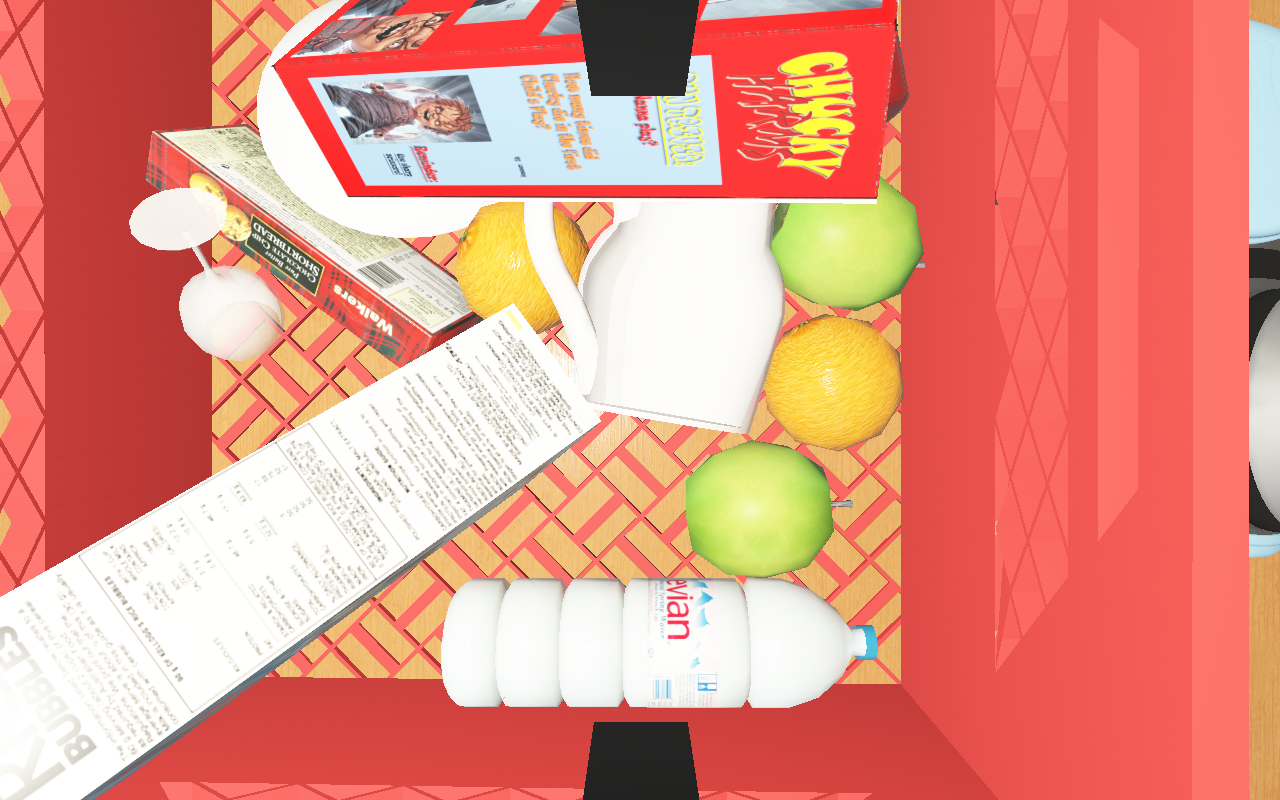
Objects in the scene:
carafe
water bottle
apple
apple
orange
glass
wineglass
jam jar
biscuit box